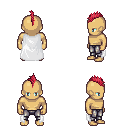
a pixel art fantasy rpg character, male body template, human, tanned skin, white cape, metal pants, ruby red mohawk hairstyle, four views (front, back, left, right), 2x2 character sprite sheet, small pixel art, hard edges, no anti-aliasing